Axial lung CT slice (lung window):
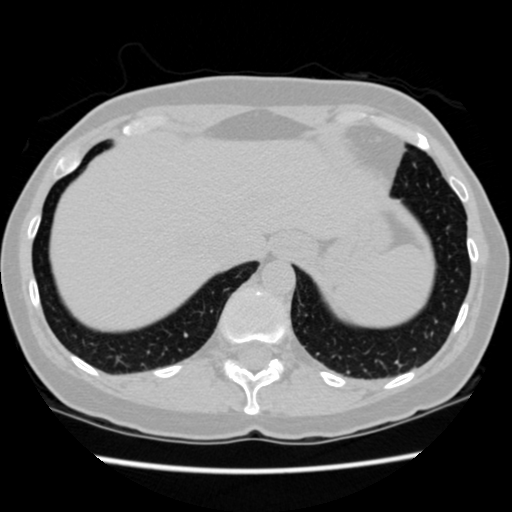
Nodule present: no